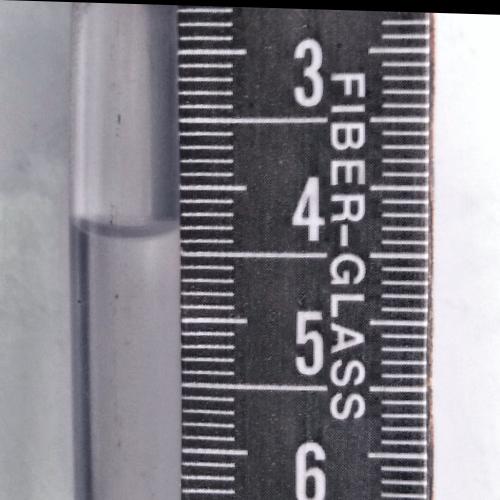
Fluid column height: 4.3 cm